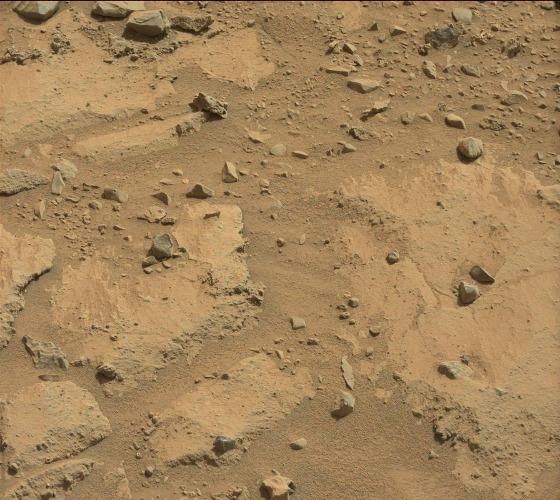
Terrain classes present: Bedrock, Gravel / Sand / Soil, Rock, Shadow